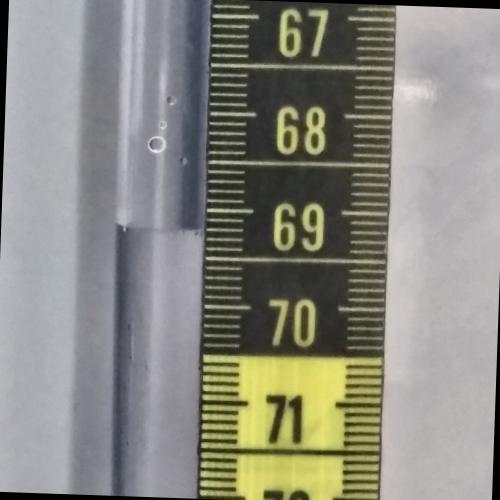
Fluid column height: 69.2 cm